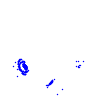
Particle: pion